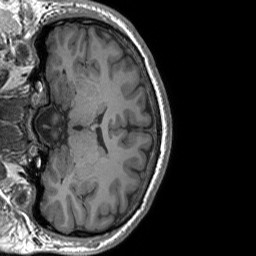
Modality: T1w
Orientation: coronal
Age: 21
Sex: male
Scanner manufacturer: siemens
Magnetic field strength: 3 T
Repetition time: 1.8 s
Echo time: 0.00252 s